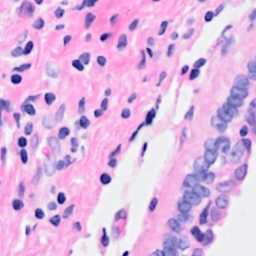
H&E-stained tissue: Breast